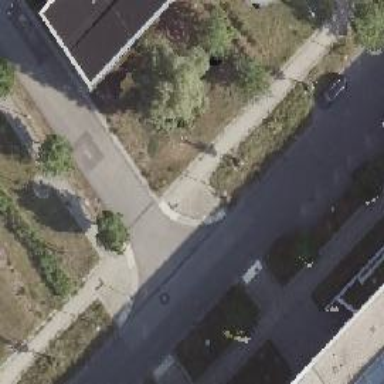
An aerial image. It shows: Unclassified asphalt road with parallel street-side parking. There is separate sidewalk along the road.